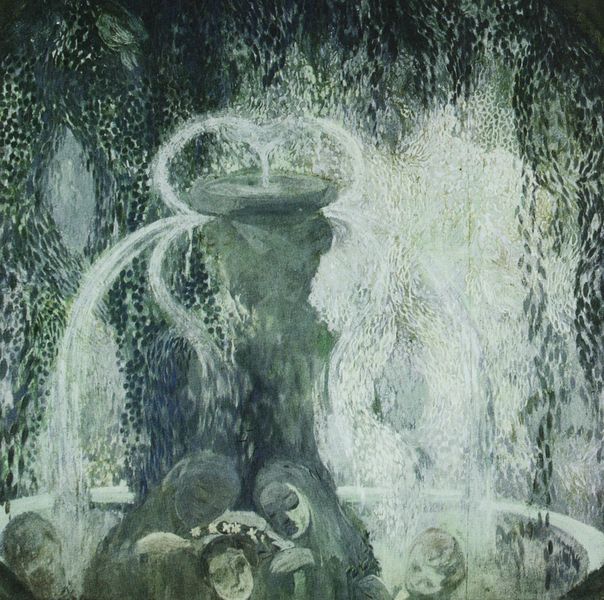
Titel: Der blaue Brunnen
Künstler: Pavel Kuznecov
Standort: Moskau
Institution: Tretjakow-Galerie
Schlagwörter: baum, blau, blätter, dunkel, hand, kopf, mann, schatten, wasser, weiß, bäume, frauen, grün, menschen, mädchen, blumen, frau, grau, hell, köpfe, licht, männer, nacht, schwarz, ornament, symbolismus, augen, hände, vorhang, birke, haare, kind, pflanzen, wald, brunnen, kinder, springbrunnen, düster, becken, strahl, kranz, ornamental, spritzen, verschwommen, zentral, krönung, blumenkranz, fontäne, wasserstrahl, blätterdach, fantasie, feen, tropfen, ritual, bekränzung, spritzt, blättervorhang, geneigte köpfe